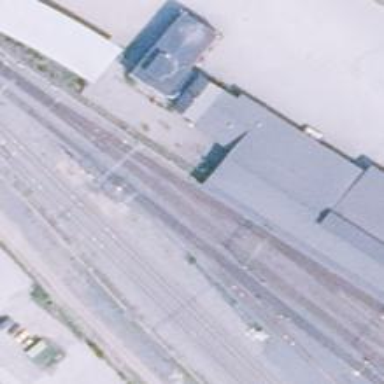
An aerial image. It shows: Railway signal.